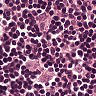
Metastatic tissue present: no